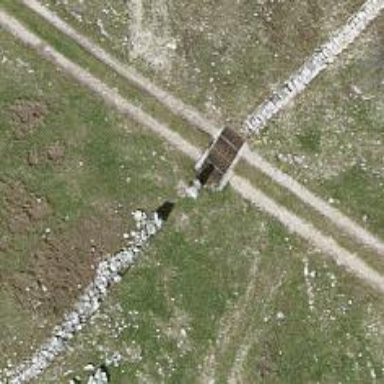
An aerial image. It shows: Cattle grid.